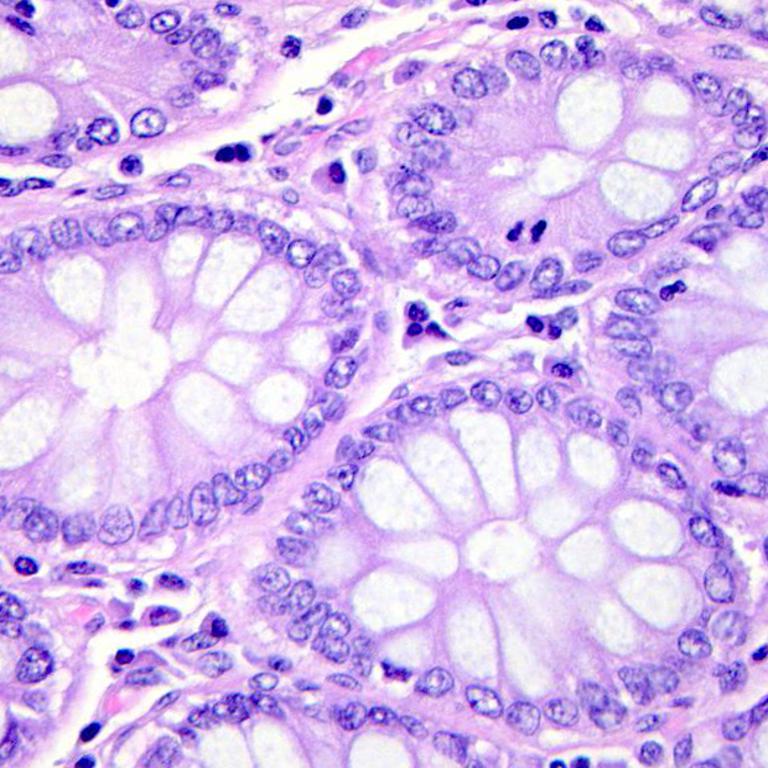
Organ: colon
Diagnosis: benign